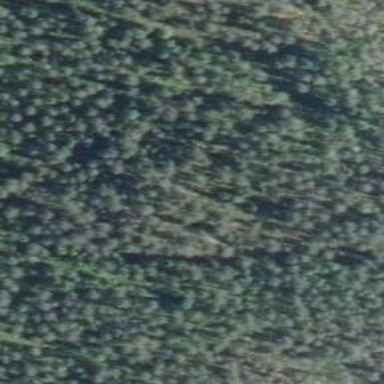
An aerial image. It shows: Woodland with needle-leaved trees.